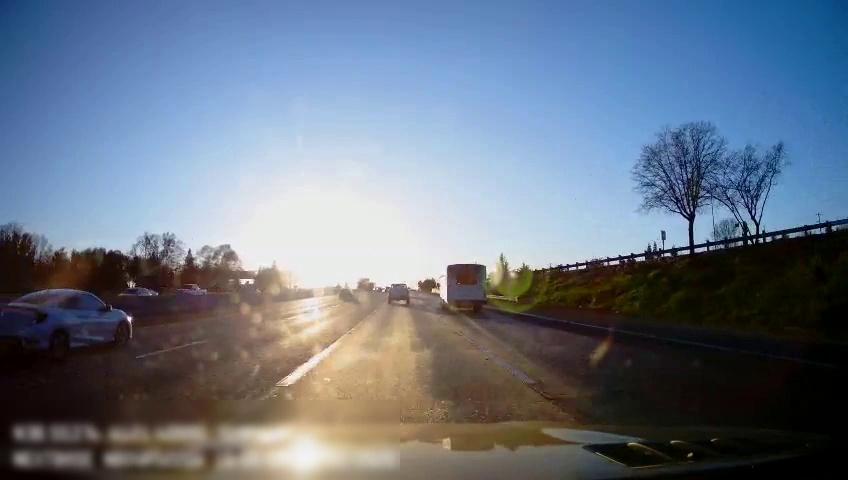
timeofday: Day
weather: Sunny
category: Drivable Space
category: Vehicles | SUV
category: Vehicles | Car
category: Vehicles | SUV
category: Vehicles | Bus
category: Vehicles | SUV
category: Vehicles | Car
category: Vehicles | Truck
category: Lanes | Alternate Lane
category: Lanes | Current Lane
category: Lanes | Current Lane
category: Lanes | Alternate Lane